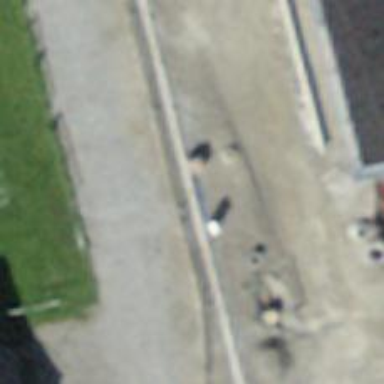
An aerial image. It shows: Mast structure.